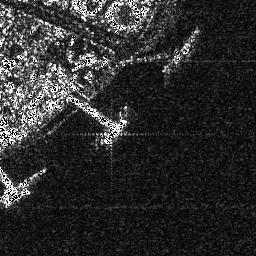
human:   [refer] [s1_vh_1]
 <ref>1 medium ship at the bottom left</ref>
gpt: <box>[[0, 72, 11, 81, 0]]</box>